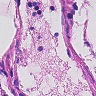
Metastatic tissue present: no